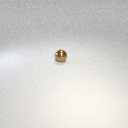
small brown metal sphere